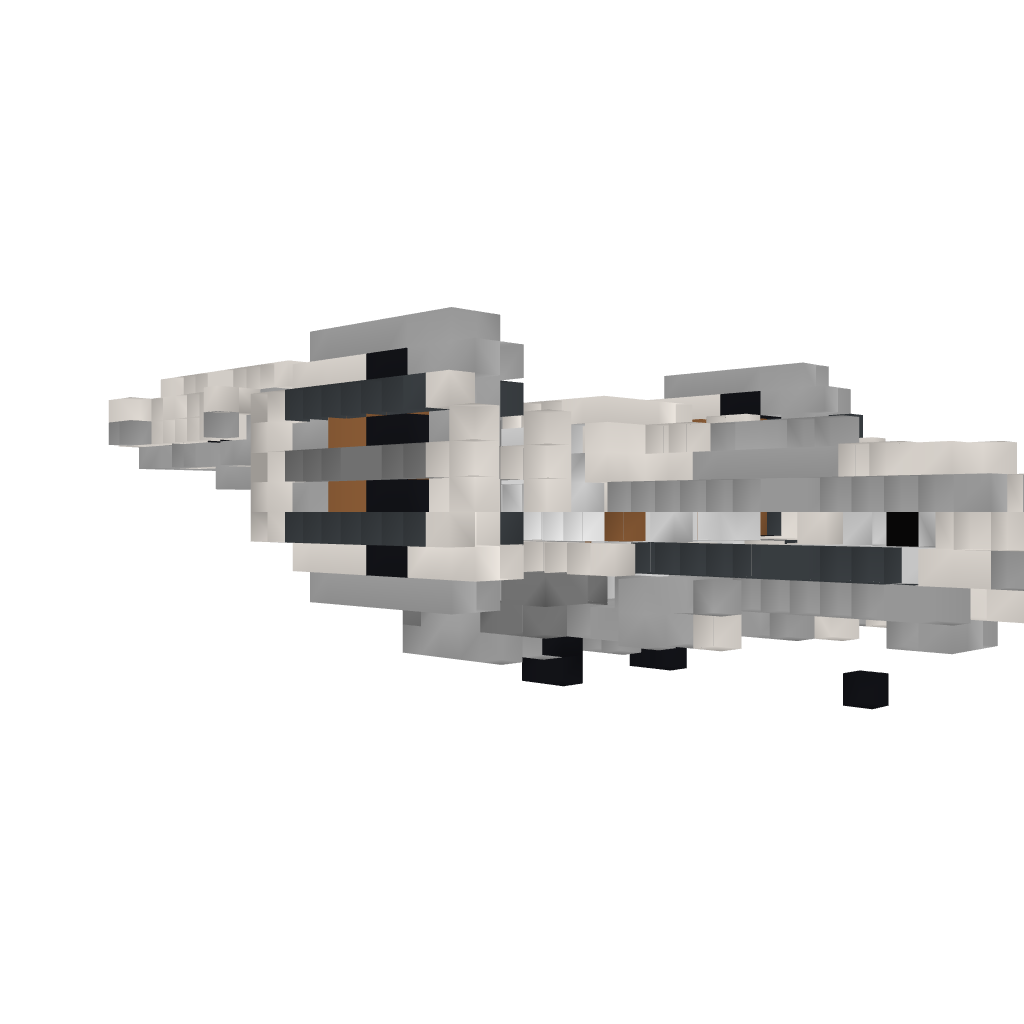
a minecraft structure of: Vortex Drop Ship